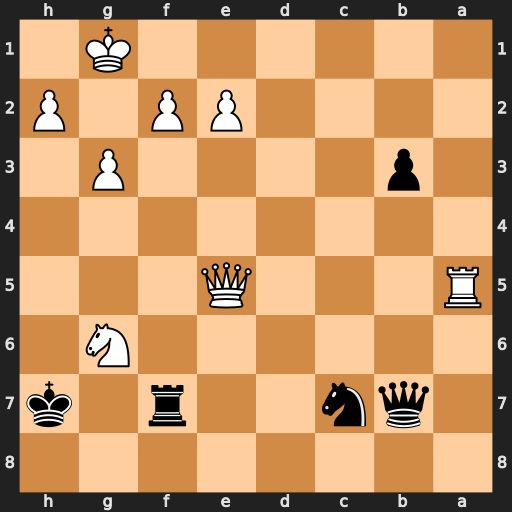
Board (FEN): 8/1qn2r1k/6N1/R3Q3/8/1p4P1/4PP1P/6K1
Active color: b
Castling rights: -
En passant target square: -
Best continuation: b2 Qh5+ Kg7